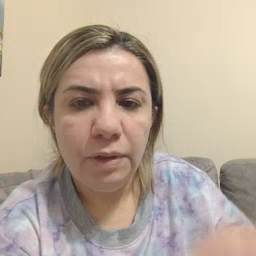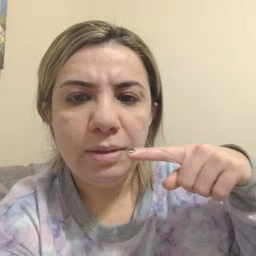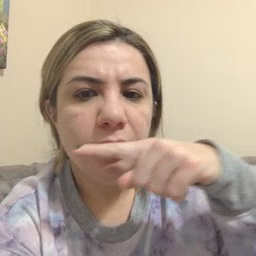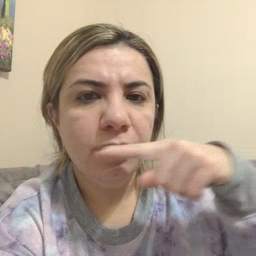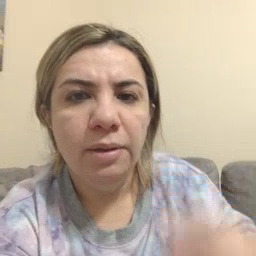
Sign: toothbrush